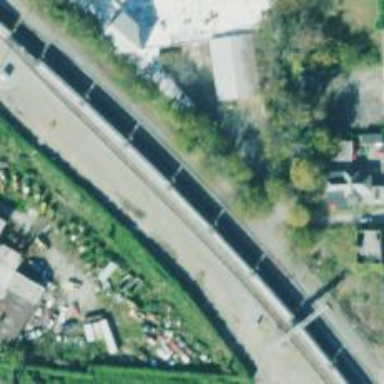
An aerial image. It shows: Railway track.